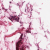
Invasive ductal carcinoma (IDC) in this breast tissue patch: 0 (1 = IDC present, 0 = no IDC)